Interaction volume radius: 10 \u00c5
Interaction volume height: 25 \u00c5
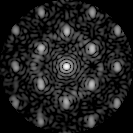
Disorder parameter: 0.4116